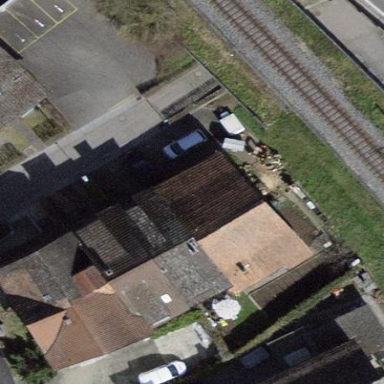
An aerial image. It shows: Building with tile roof.